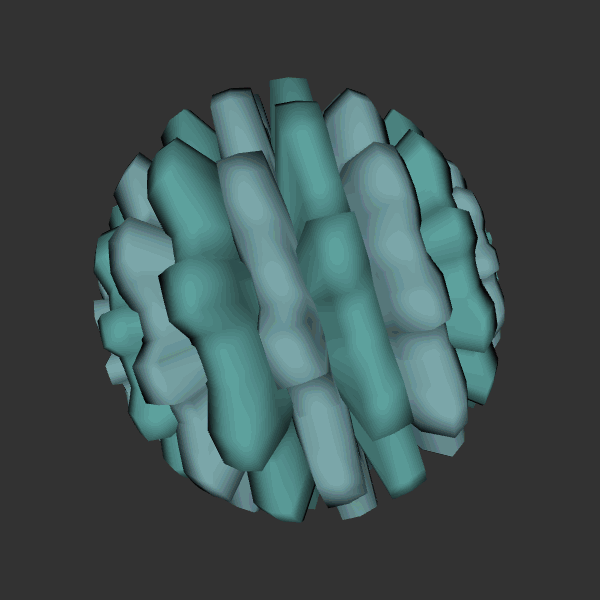
Background: dark